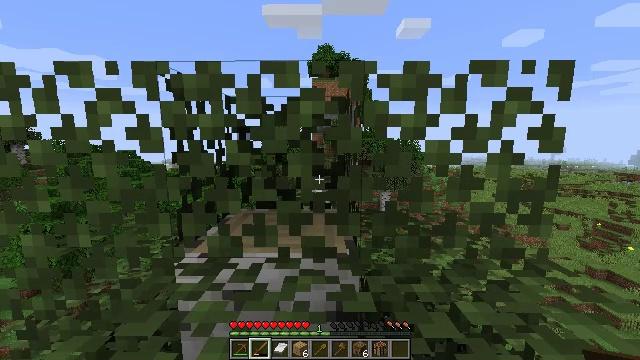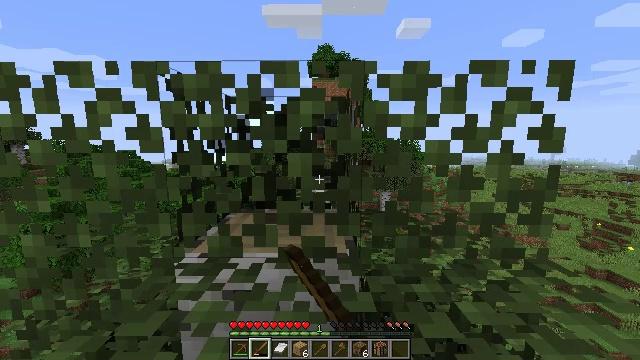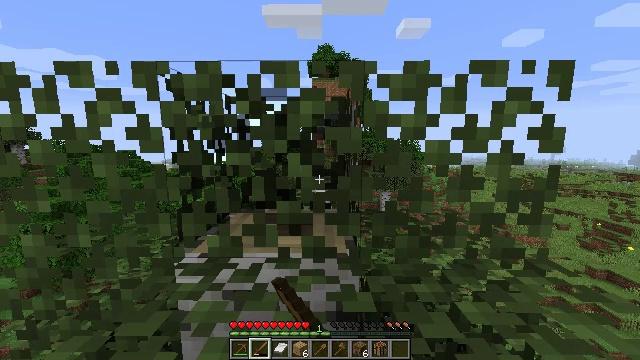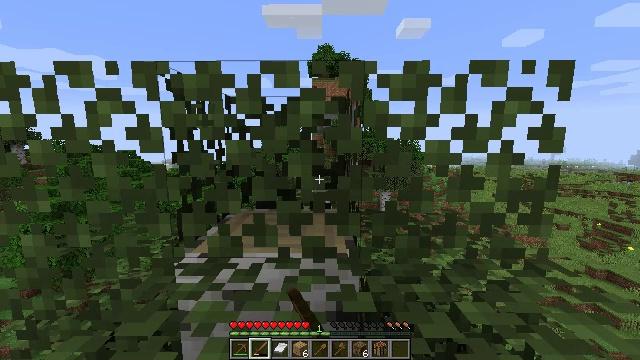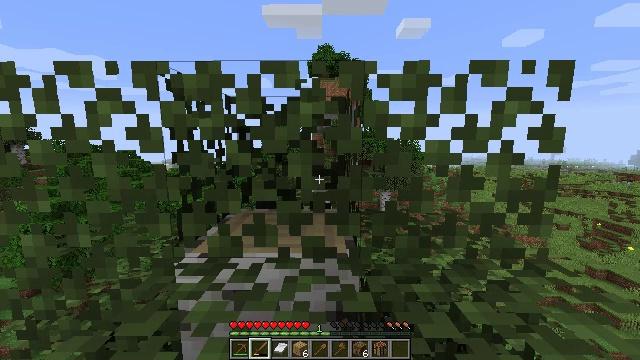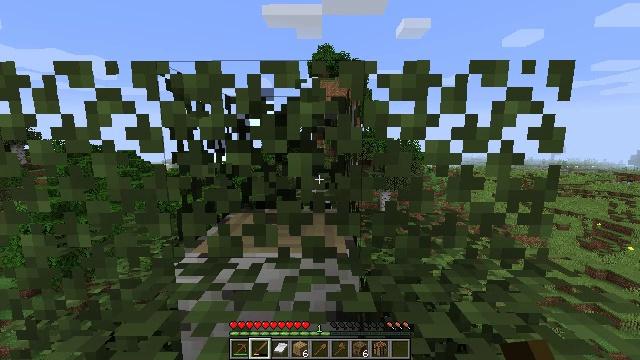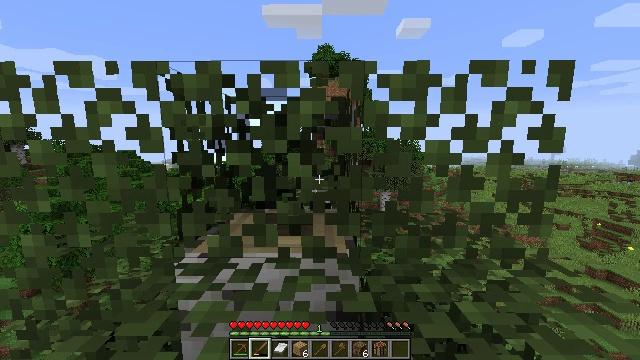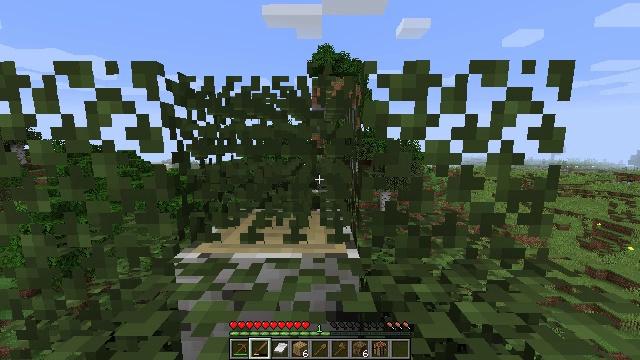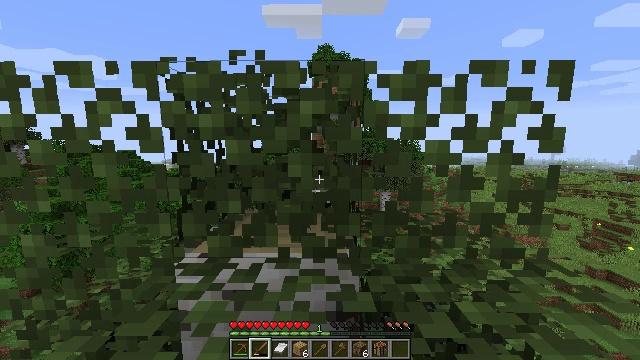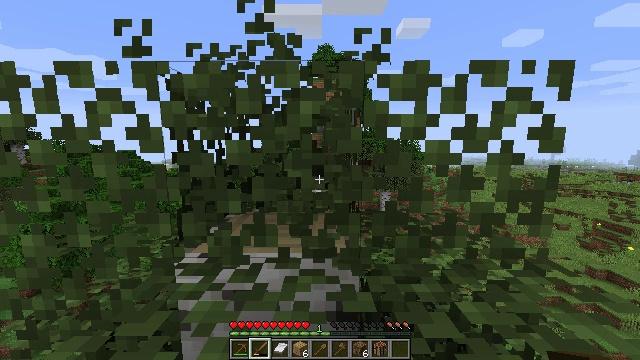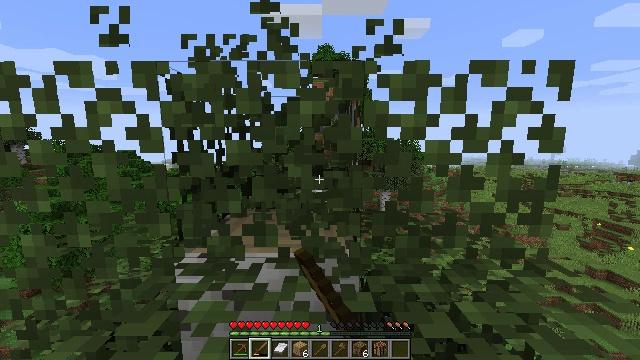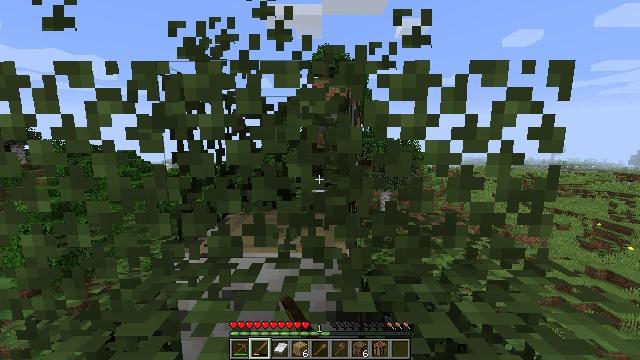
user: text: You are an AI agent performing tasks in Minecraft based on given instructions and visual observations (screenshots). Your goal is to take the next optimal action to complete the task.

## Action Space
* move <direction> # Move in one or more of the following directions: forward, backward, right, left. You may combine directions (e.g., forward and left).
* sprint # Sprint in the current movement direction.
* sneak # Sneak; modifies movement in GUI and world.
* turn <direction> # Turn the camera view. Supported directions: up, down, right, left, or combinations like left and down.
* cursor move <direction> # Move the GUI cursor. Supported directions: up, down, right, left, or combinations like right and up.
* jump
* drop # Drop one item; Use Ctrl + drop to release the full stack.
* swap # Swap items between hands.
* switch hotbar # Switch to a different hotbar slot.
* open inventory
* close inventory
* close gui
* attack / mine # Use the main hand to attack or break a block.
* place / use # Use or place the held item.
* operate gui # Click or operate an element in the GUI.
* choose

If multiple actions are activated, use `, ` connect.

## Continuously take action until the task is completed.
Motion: motion action
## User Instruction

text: Break the birch leaves block.
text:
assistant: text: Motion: attack / mine
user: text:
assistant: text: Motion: attack / mine
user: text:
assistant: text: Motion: no_op
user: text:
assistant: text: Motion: attack / mine
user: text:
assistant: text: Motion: attack / mine
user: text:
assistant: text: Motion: attack / mine
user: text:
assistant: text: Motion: attack / mine
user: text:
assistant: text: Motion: no_op
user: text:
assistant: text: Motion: attack / mine
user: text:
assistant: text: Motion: attack / mine
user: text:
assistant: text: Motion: attack / mine
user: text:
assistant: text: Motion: attack / mine